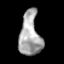
Tissue: skin
Cell type: Epithelial cells
Senescence score: 0.2732
Nuclear area (px): 891
Mean DAPI intensity: 167.912